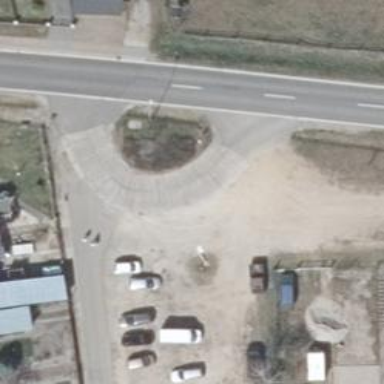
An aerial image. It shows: Emergency access point on the road.